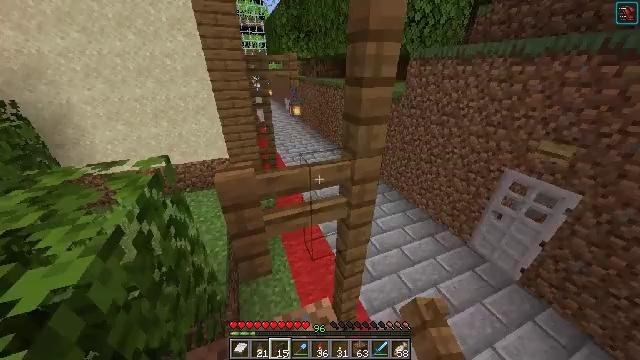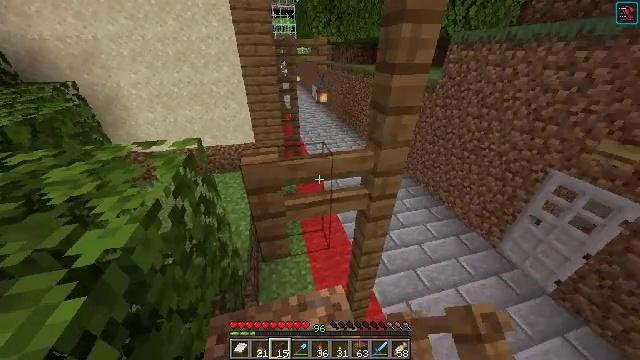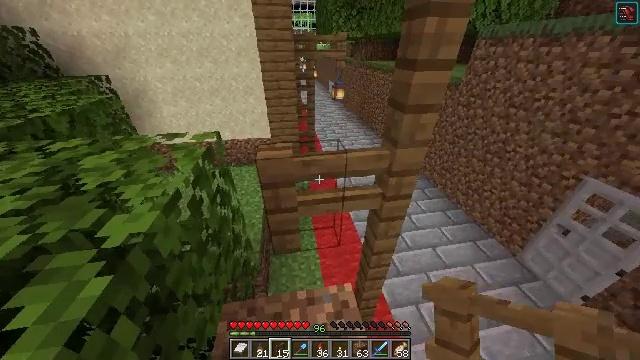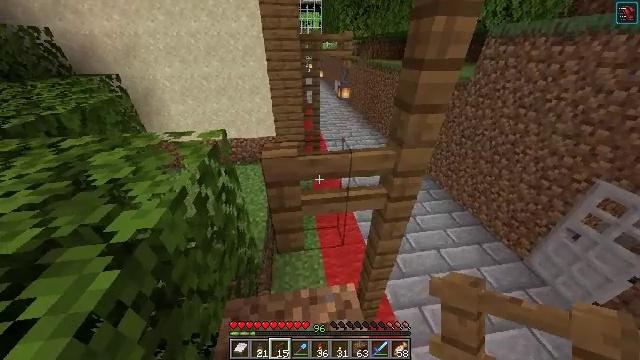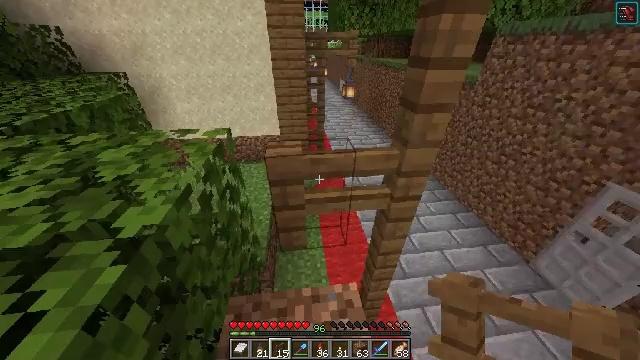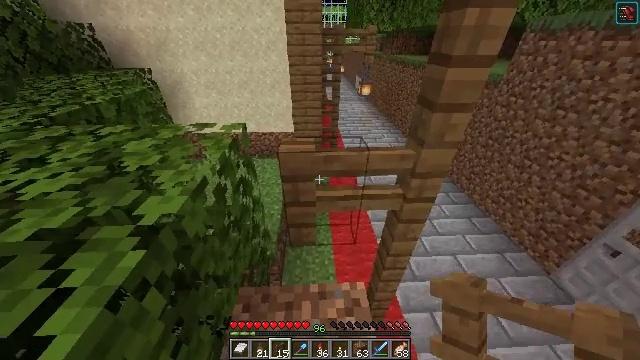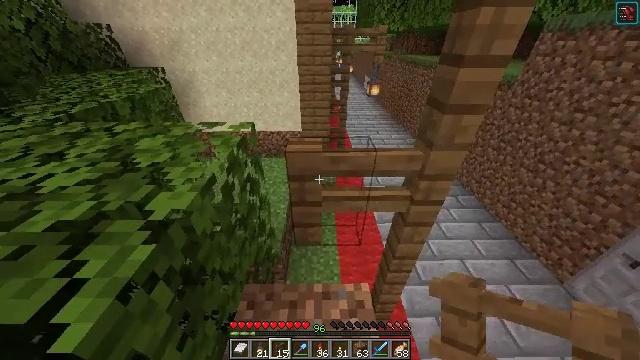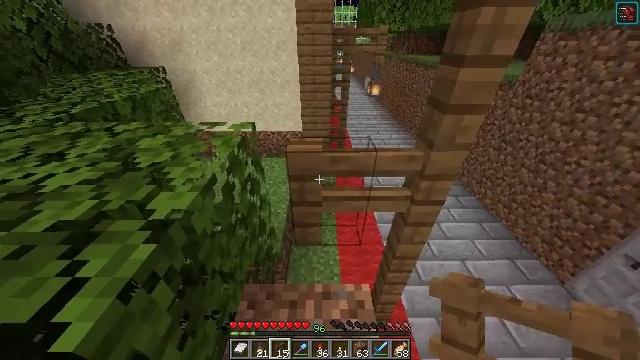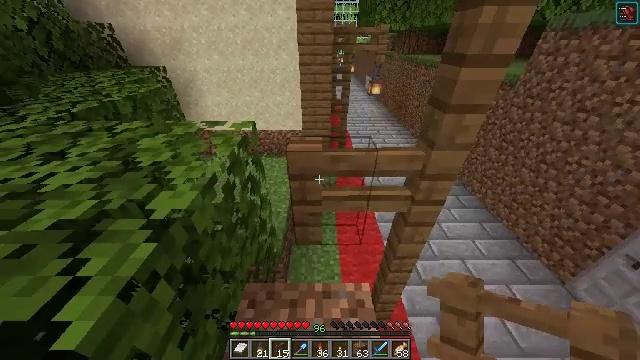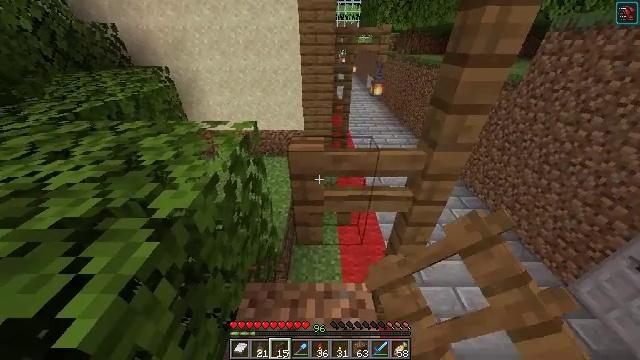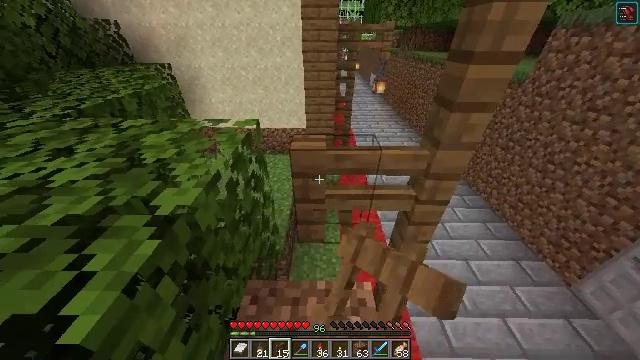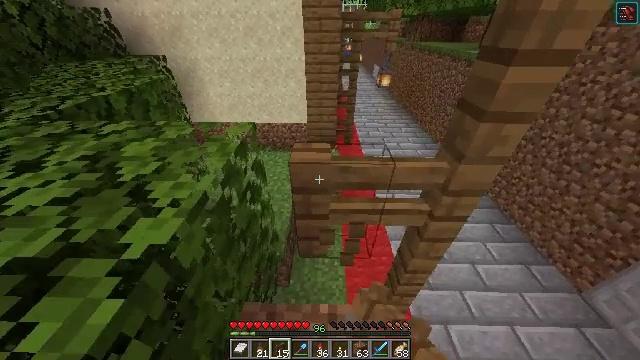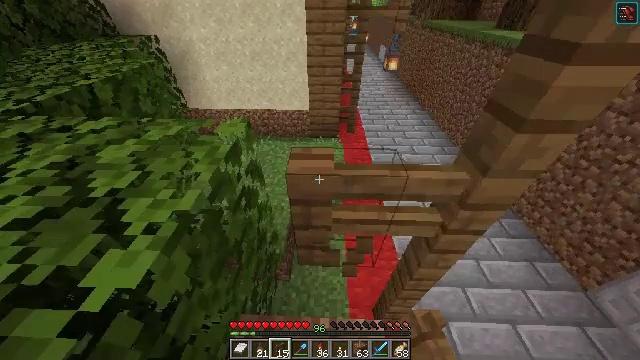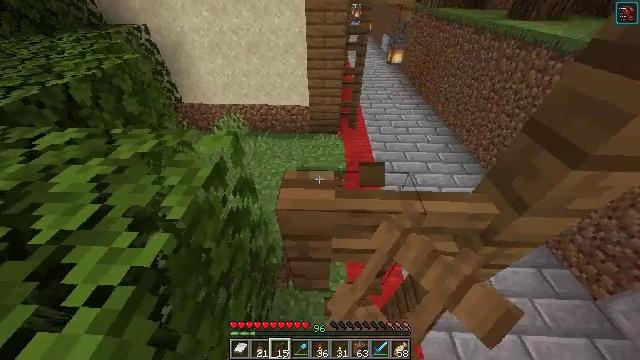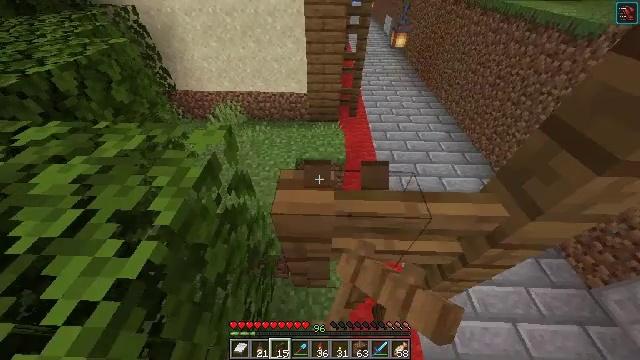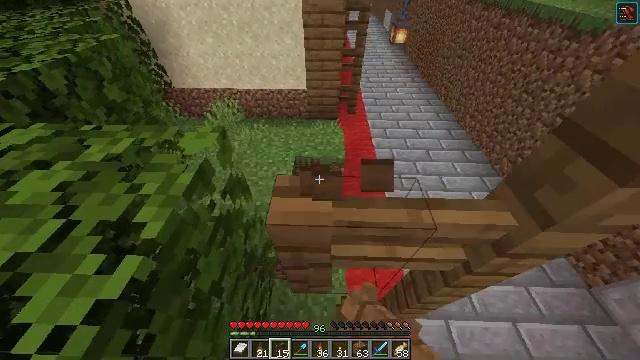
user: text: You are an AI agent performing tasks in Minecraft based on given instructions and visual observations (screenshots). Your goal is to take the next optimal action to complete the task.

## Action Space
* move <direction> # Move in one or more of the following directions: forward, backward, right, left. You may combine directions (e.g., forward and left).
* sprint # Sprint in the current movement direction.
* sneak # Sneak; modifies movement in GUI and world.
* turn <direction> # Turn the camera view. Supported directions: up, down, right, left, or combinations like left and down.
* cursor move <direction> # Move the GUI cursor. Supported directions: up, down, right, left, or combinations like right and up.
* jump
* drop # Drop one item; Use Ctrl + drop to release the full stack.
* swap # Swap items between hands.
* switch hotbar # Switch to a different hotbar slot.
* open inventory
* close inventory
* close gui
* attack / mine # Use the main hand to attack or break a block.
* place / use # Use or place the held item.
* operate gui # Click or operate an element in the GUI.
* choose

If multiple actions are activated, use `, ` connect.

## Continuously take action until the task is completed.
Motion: motion action
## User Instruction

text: Attack the spruce fence to dismantle it.
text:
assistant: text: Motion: turn left and down
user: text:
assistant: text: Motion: turn left
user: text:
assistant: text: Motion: turn left
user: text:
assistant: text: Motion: turn left
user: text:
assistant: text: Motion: turn left
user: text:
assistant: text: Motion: turn left
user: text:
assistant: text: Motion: no_op
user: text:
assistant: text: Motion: attack / mine
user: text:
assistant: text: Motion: attack / mine
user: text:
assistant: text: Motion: move forward, attack / mine
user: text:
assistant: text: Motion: move forward, turn down, attack / mine
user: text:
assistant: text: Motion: move forward, turn down, attack / mine
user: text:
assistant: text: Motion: turn down, attack / mine
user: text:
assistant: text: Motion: turn down, attack / mine
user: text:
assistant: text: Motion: attack / mine
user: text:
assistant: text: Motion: attack / mine
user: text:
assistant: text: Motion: attack / mine
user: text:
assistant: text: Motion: turn down, attack / mine
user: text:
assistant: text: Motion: turn down, attack / mine
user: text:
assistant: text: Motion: turn down, attack / mine
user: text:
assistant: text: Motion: attack / mine
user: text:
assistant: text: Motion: attack / mine
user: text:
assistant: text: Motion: attack / mine
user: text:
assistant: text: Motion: attack / mine
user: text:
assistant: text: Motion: attack / mine
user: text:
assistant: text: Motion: attack / mine
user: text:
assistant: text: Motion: attack / mine
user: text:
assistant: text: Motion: attack / mine
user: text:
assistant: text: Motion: attack / mine
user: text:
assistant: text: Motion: attack / mine